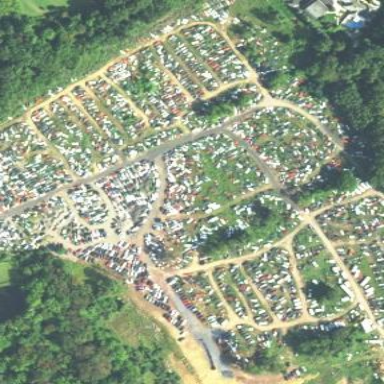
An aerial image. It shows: Scrap yard located in industrial area.